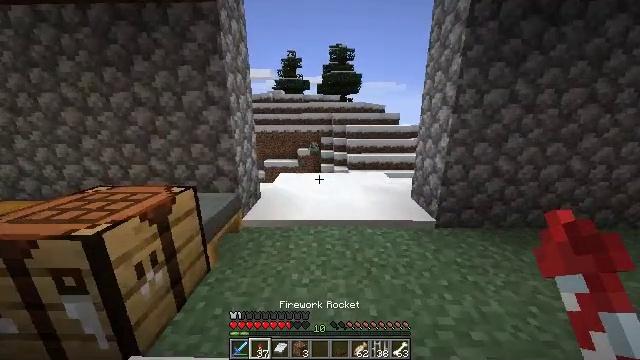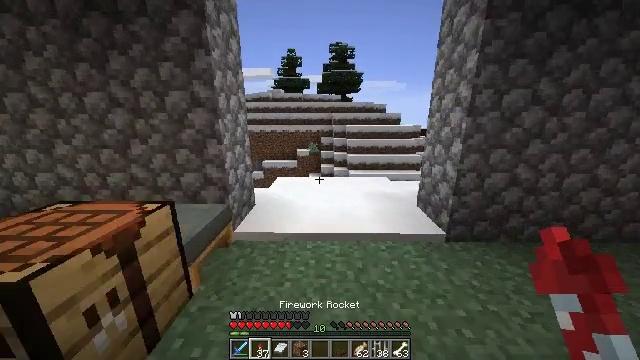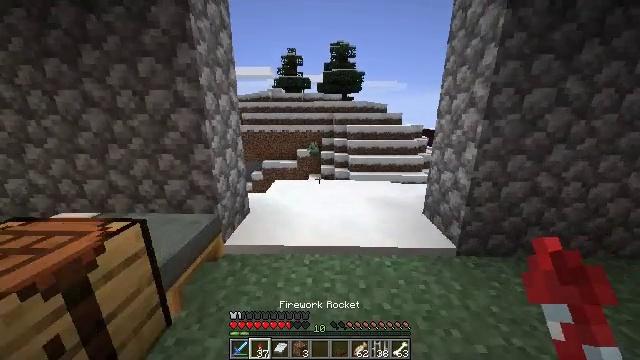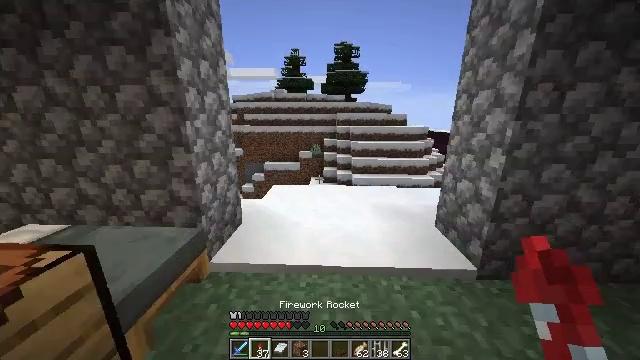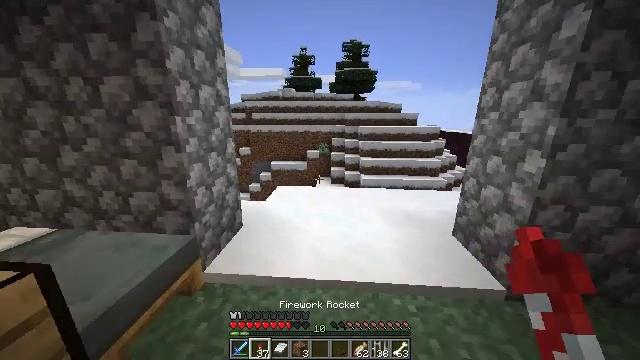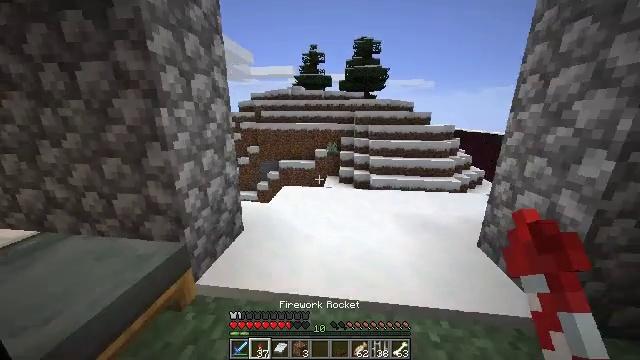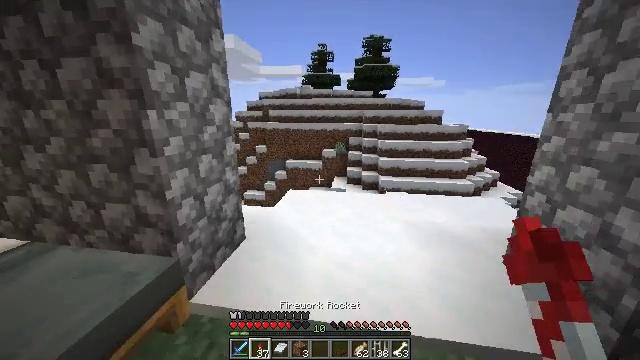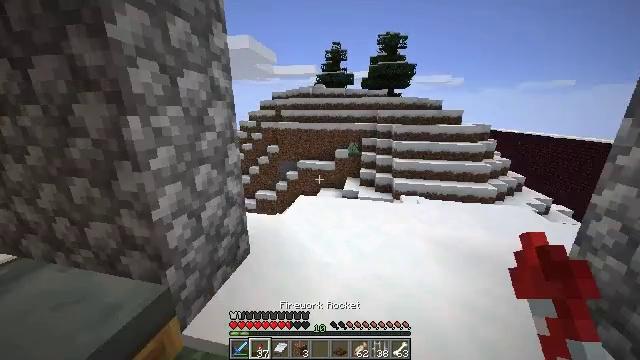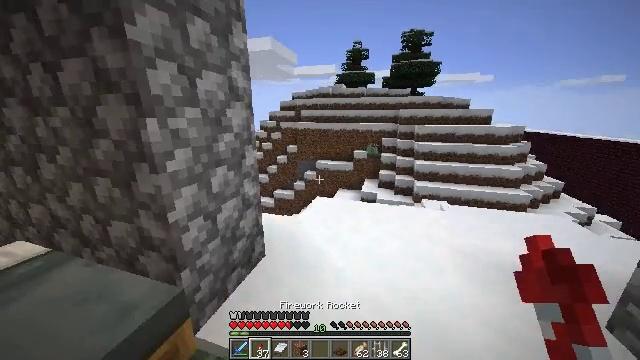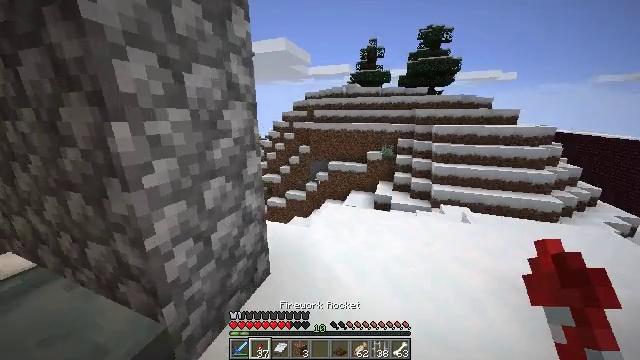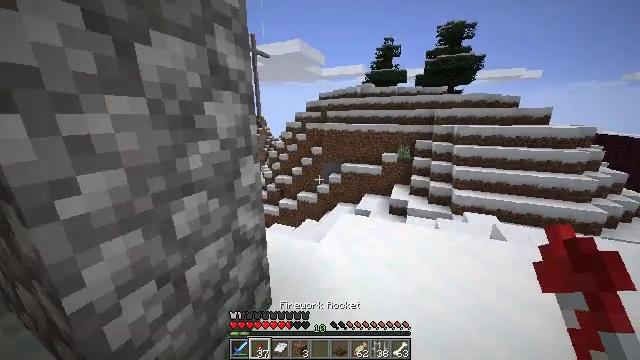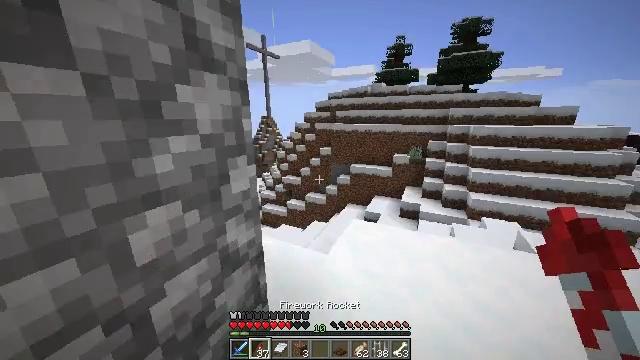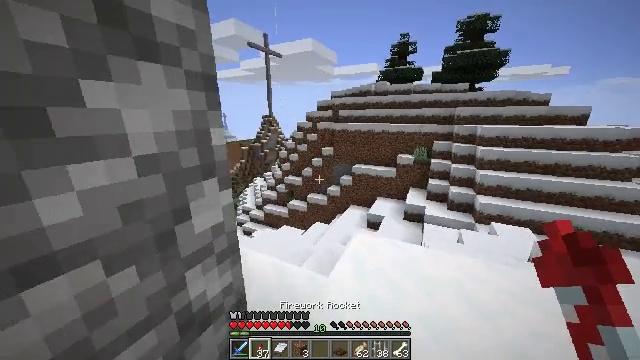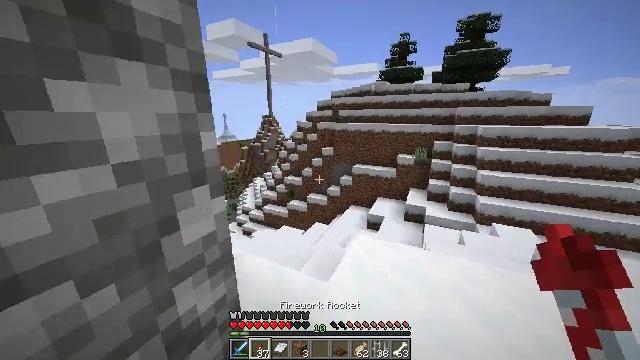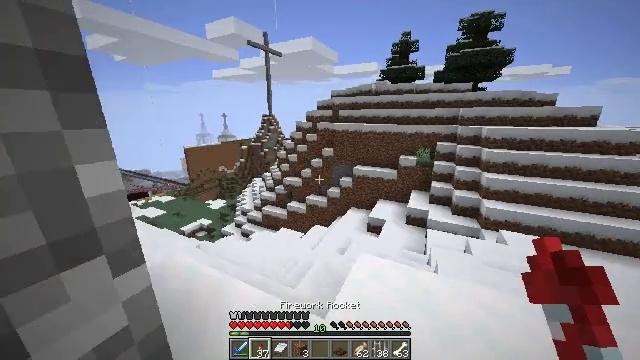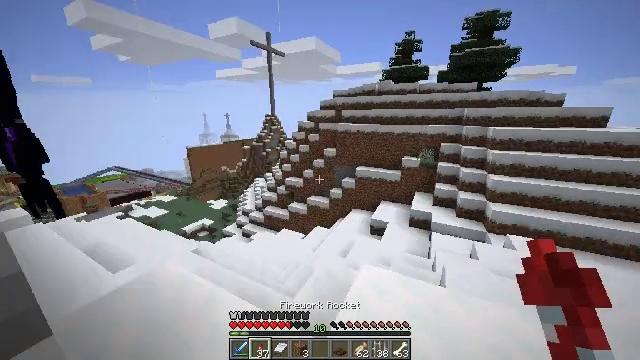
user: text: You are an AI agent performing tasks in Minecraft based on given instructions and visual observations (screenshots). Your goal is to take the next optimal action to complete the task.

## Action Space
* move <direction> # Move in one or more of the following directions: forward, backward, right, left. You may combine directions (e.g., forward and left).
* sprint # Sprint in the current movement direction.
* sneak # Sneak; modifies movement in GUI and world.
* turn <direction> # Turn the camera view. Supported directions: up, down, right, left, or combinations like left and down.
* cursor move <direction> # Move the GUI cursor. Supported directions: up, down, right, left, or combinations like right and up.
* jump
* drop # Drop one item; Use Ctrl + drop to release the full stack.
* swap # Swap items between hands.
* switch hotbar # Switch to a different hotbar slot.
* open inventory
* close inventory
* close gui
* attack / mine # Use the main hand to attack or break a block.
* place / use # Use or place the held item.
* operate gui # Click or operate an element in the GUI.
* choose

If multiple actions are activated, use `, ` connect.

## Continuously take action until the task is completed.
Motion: motion action
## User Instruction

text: Remove kelp and place it on the ground.
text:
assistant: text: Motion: move forward
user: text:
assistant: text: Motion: move forward
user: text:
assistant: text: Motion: move forward
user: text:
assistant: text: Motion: move forward, turn left
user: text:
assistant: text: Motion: move forward, turn left
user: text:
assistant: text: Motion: move forward, turn left
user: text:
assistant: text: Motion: move forward, turn left
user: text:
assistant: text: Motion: move forward, turn left
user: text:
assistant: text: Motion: move forward, turn left
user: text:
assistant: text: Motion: move forward, turn left
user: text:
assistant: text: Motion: move forward, turn left
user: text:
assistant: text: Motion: move forward
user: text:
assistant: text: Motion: move forward
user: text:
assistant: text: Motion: move forward
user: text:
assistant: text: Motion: move forward
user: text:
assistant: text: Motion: move forward, turn left
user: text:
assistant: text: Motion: move forward, turn left and up
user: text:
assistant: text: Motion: move forward, turn left and up, jump
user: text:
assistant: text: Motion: move forward, turn left and up, jump
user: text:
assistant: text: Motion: move forward, turn left and up, jump
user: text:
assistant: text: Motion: move forward, turn left and up
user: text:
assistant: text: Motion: move forward, turn left, jump
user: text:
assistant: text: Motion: move forward, turn left, jump
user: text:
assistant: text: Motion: move forward, turn left
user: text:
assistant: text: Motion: move forward, turn left, jump
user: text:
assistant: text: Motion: move forward, turn left, jump
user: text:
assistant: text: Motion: move forward
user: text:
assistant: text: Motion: move forward, use / place
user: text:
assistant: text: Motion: move forward, use / place
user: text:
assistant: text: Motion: move forward